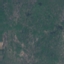
Land use / land cover: HerbaceousVegetation